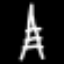
Label: The Eiffel Tower